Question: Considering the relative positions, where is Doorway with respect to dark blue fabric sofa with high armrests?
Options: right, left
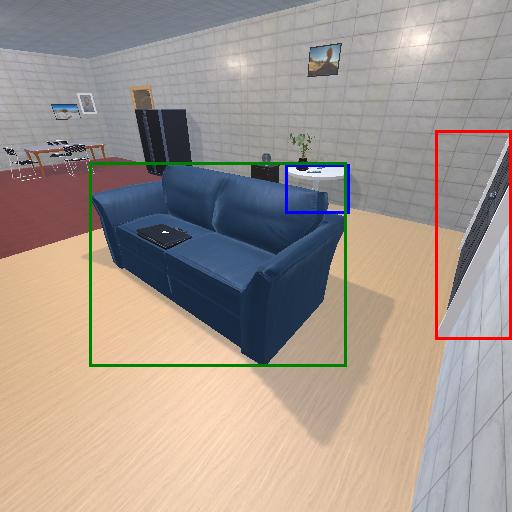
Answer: right